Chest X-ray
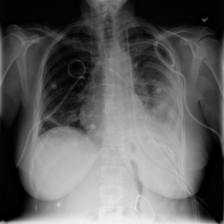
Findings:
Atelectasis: negative
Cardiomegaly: negative
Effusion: negative
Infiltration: positive
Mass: negative
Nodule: negative
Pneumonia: negative
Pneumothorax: negative
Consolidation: negative
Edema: negative
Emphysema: negative
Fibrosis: negative
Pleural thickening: negative
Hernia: negative